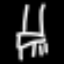
Label: chair